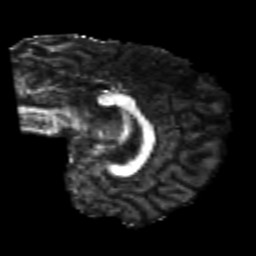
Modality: FA
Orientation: sagittal
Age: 22
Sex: male
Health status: healthy
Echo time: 0.074 s